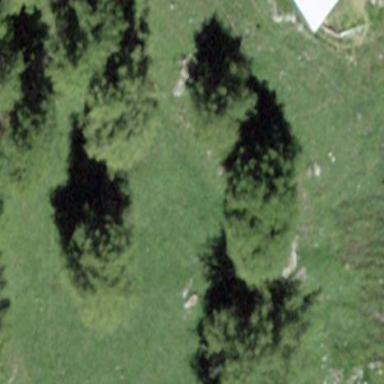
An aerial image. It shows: Forest area.